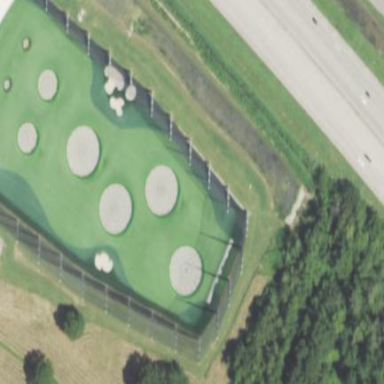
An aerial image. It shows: Miniature golf course with grass surface.